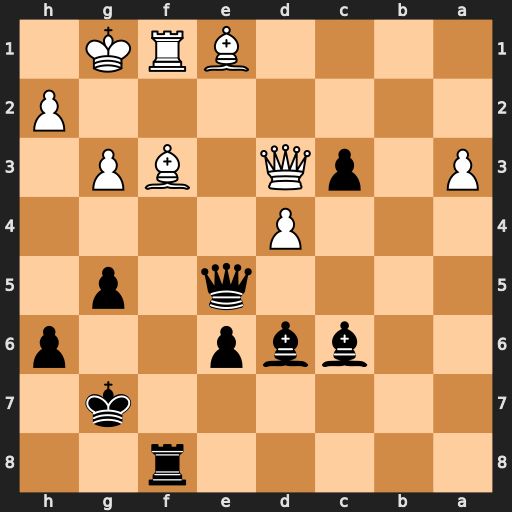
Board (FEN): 5r2/6k1/2bbp2p/4q1p1/3P4/P1pQ1BP1/7P/4BRK1
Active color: b
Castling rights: -
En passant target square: -
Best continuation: Qb5 Qxb5 Bxb5 Rf2 c2